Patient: sex M, age 77
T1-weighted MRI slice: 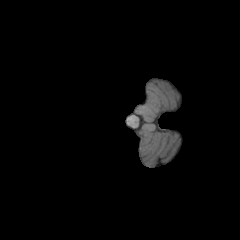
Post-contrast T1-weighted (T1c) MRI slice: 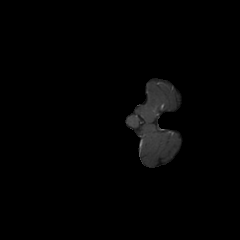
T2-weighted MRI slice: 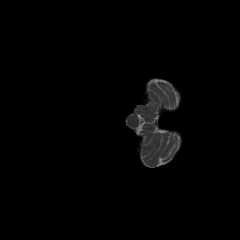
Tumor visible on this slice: no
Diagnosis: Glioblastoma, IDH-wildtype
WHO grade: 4